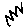
Label: zigzag